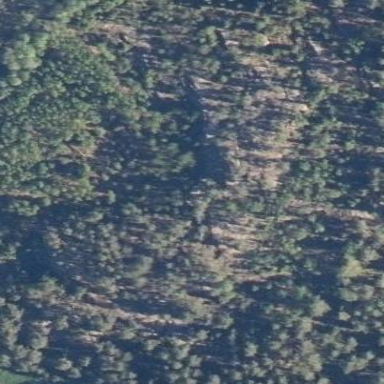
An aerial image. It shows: Landscape dominated by bare rock.